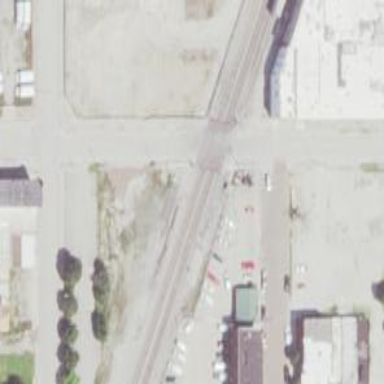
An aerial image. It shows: Railway crossing.